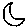
Label: moon